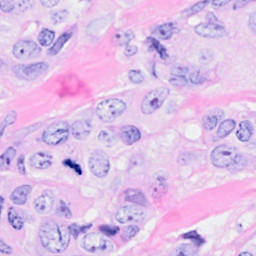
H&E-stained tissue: Breast